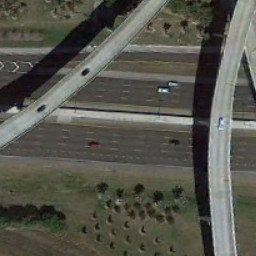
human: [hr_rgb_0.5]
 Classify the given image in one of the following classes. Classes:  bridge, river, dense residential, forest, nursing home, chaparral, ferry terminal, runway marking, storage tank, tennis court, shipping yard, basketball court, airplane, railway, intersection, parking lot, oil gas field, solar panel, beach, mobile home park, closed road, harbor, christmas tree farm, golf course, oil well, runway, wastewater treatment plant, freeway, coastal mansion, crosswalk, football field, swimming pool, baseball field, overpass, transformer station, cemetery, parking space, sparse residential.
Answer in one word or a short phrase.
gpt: overpass